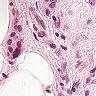
Metastatic tissue present: yes